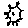
Label: sun